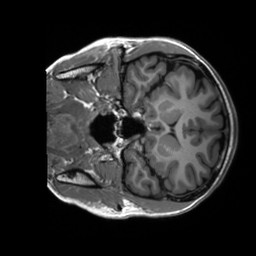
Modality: T1w
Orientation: coronal
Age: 22
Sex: female
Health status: healthy
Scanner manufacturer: siemens
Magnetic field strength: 3 T
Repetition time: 2.53 s
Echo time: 0.00227 s